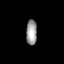
Tissue: skin
Cell type: Epithelial cells
Senescence score: 0.6804
Nuclear area (px): 264
Mean DAPI intensity: 156.33